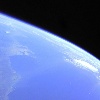
Label: water